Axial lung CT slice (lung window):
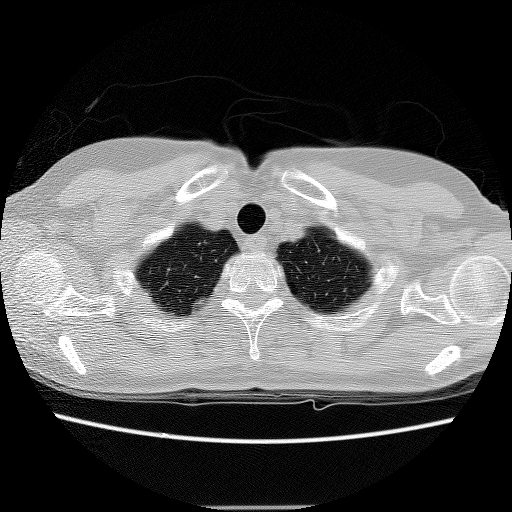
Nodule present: no